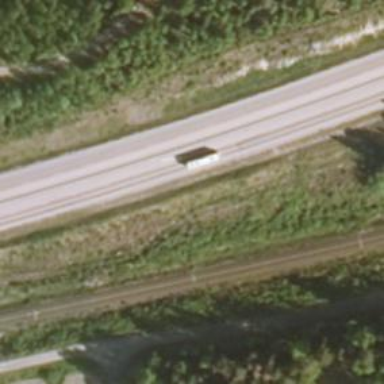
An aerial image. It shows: Asphalt trunk highway.